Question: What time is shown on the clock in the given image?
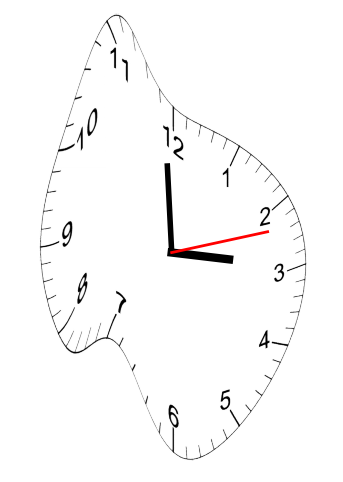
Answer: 02:59:12